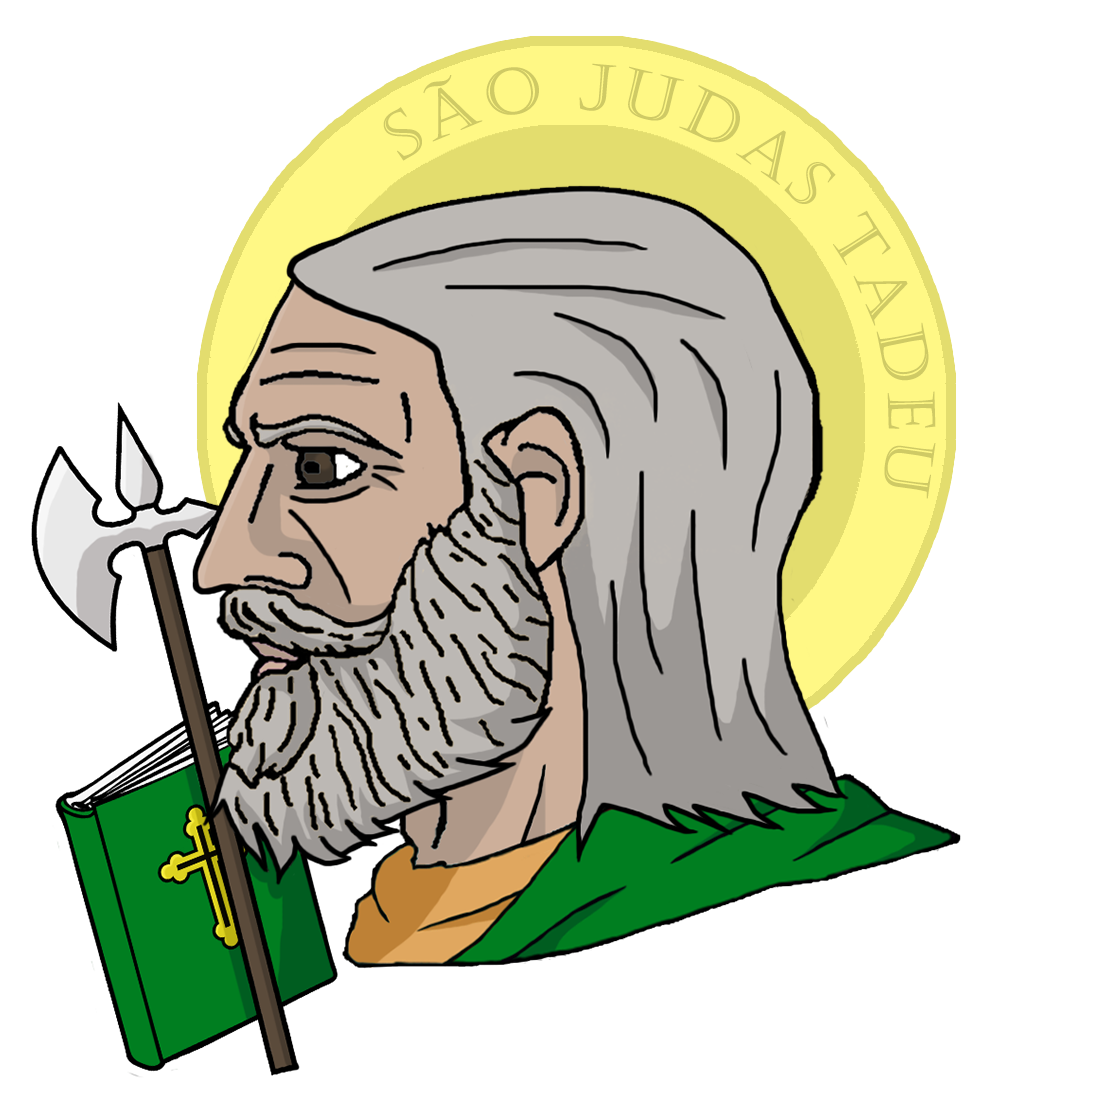
Label: 4_Yes_Chad